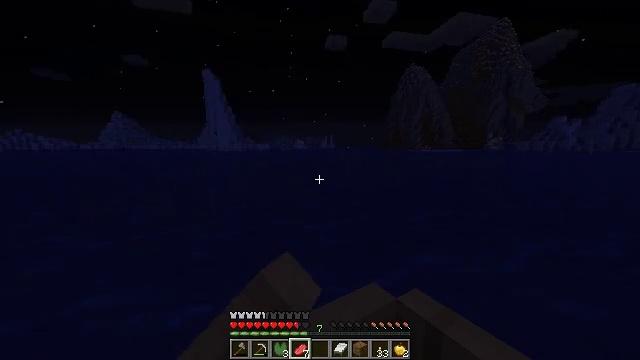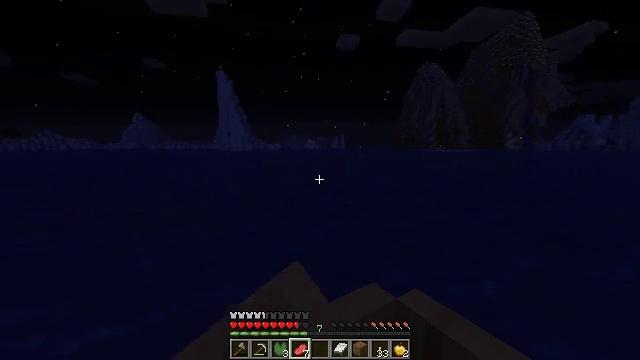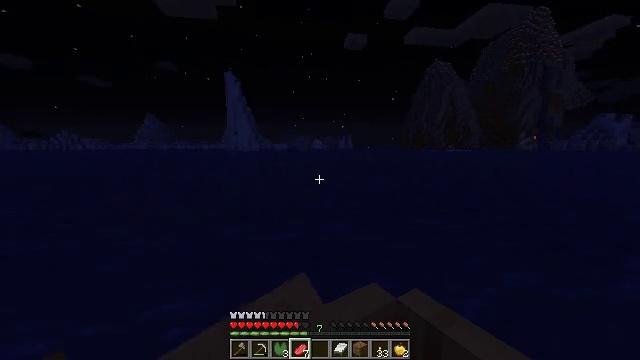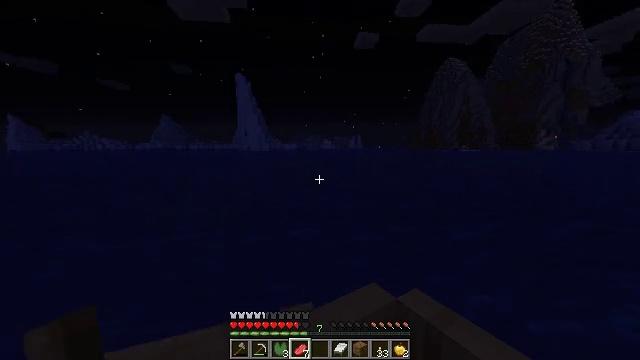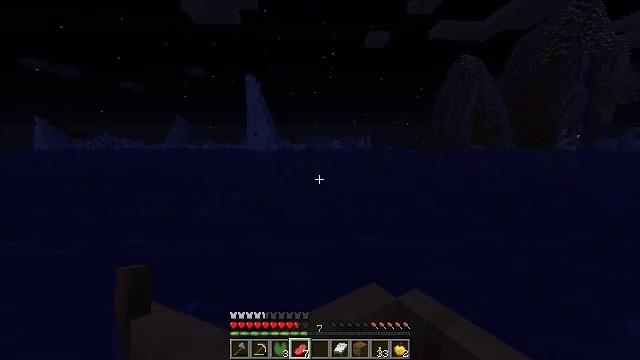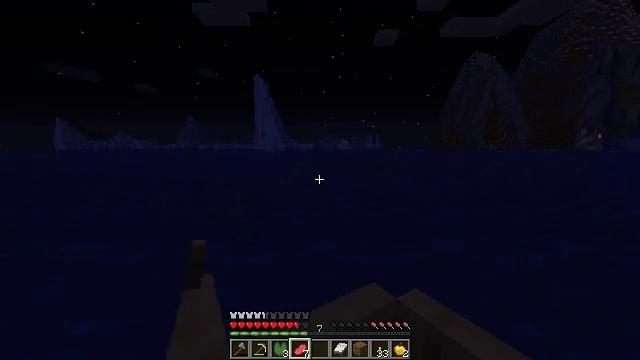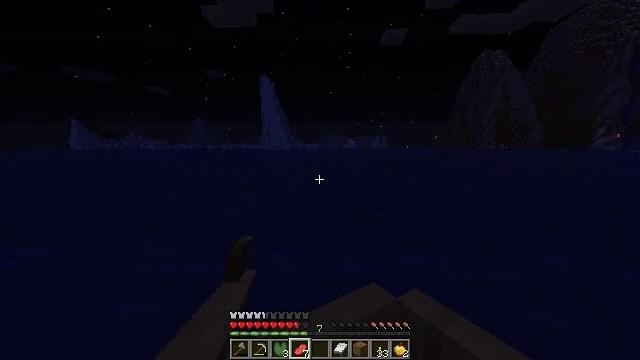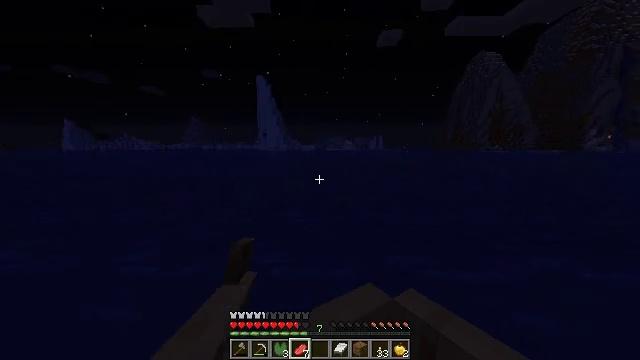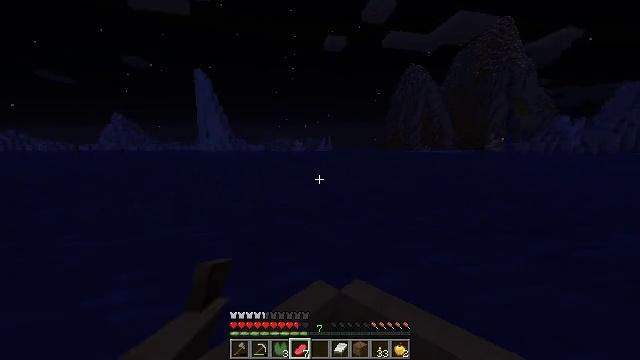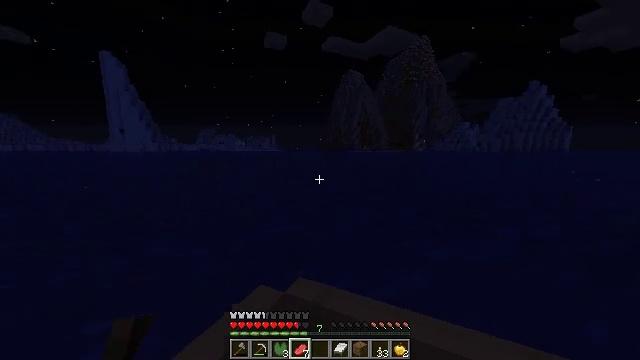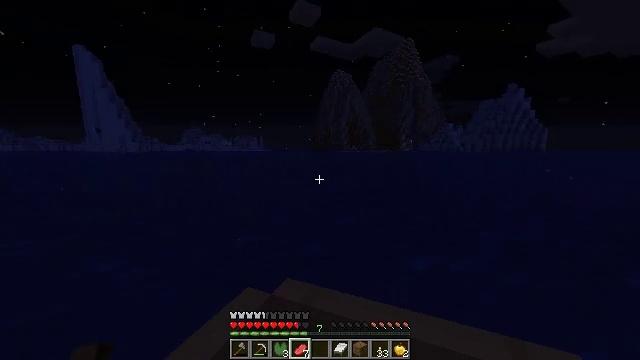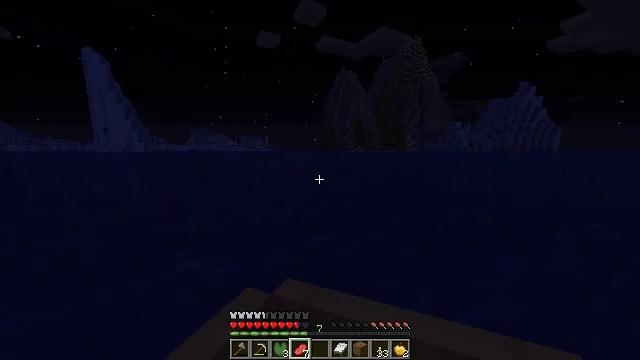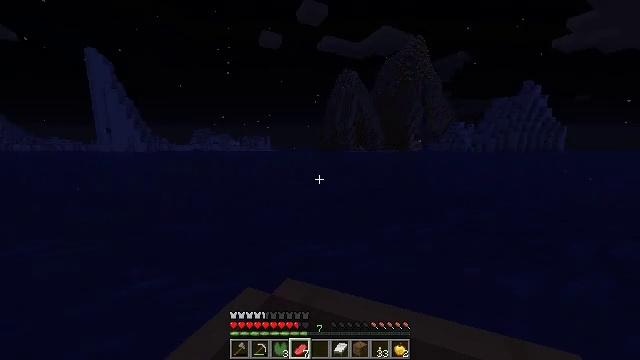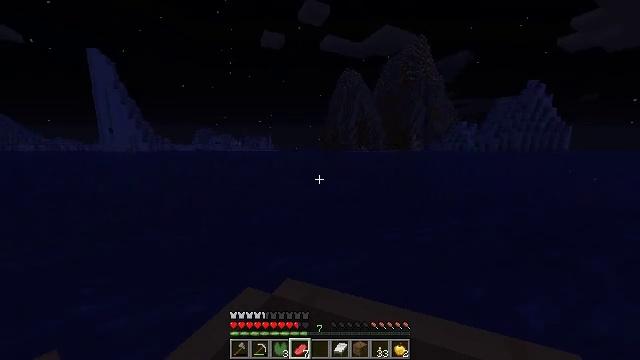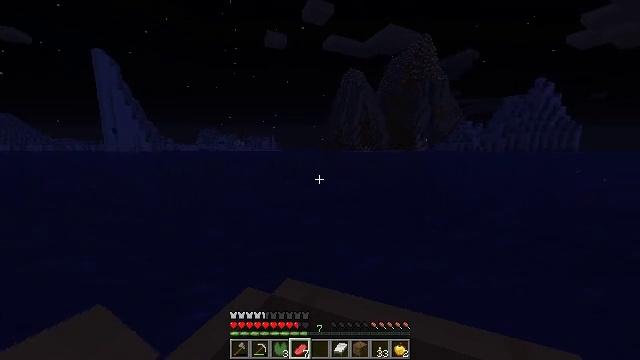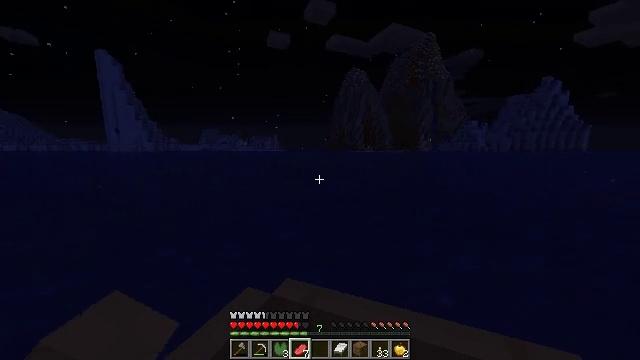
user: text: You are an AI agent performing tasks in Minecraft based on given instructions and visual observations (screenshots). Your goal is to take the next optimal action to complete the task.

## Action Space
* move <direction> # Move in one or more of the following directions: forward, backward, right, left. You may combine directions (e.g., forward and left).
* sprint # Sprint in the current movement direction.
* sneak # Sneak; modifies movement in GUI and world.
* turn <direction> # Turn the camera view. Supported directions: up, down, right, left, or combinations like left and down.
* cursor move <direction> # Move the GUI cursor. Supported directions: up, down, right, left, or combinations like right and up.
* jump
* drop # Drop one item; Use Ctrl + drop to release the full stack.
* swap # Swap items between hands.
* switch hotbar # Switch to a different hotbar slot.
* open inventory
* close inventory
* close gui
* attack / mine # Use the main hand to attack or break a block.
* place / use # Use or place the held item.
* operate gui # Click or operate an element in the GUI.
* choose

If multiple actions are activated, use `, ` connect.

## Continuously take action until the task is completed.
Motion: motion action
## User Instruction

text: Mine mossy stone bricks.
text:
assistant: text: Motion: move forward, sprint
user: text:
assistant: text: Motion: move forward, sprint
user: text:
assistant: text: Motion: move forward, sprint
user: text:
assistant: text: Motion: move forward, sprint
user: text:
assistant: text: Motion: move forward, sprint
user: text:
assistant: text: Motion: move forward, sprint
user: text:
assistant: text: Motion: move forward, sprint, turn right
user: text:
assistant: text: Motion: move forward, sprint, turn right
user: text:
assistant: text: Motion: move forward, sprint, turn right
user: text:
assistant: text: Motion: move forward, sprint, turn right
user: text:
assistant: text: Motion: move forward, sprint
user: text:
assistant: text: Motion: move forward, sprint
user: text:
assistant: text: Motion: move forward, sprint
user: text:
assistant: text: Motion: move forward, sprint
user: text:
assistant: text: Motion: move forward, sprint
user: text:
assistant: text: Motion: move forward, sprint
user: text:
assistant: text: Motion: move forward, sprint
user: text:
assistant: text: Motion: move forward, sprint
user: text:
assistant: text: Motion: move forward, sprint
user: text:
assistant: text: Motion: move forward, sprint
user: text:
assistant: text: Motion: move forward, sprint
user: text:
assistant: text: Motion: move forward, sprint
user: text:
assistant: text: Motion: move forward, sprint
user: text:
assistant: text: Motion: move forward, sprint
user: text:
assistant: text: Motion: move forward, sprint
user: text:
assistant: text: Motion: move forward, sprint
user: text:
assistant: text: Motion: move forward, sprint
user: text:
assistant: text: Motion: move forward, sprint
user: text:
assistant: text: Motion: move forward, sprint
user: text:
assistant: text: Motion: move forward, sprint